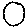
Label: circle